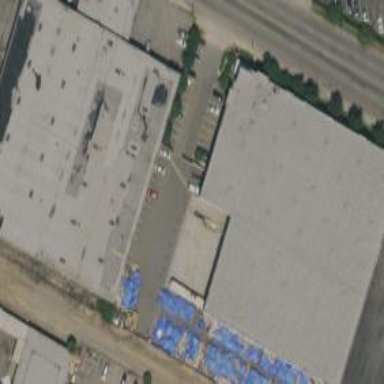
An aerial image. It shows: Warehouse building.